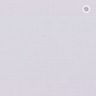
Metastatic tissue present: no